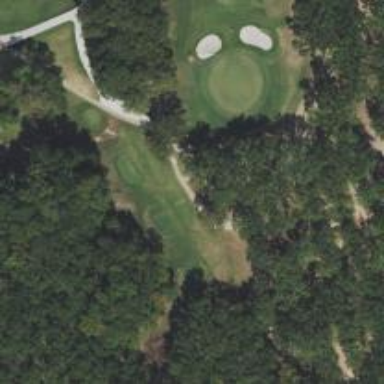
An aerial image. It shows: Path for golf carts.